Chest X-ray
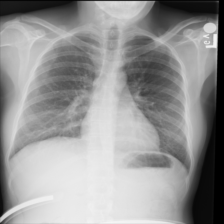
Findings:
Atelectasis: negative
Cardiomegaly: negative
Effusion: negative
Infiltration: negative
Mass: negative
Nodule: negative
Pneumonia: negative
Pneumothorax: negative
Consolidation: negative
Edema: negative
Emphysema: negative
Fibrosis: negative
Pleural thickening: negative
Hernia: negative